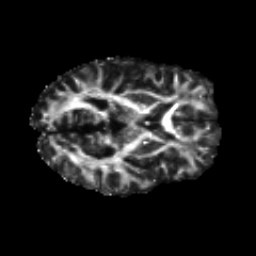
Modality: FA
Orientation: axial
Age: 18
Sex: female
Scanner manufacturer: siemens
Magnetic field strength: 3 T
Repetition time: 8.8 s
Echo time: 0.085 s